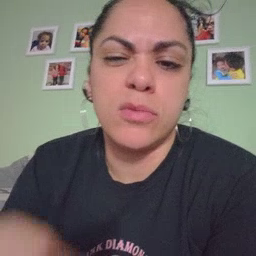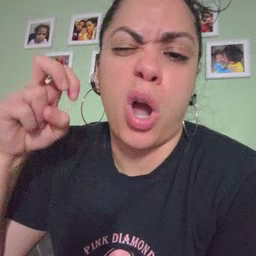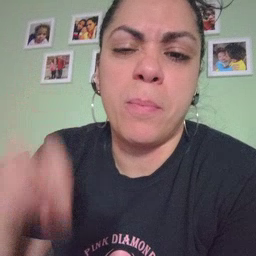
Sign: jump